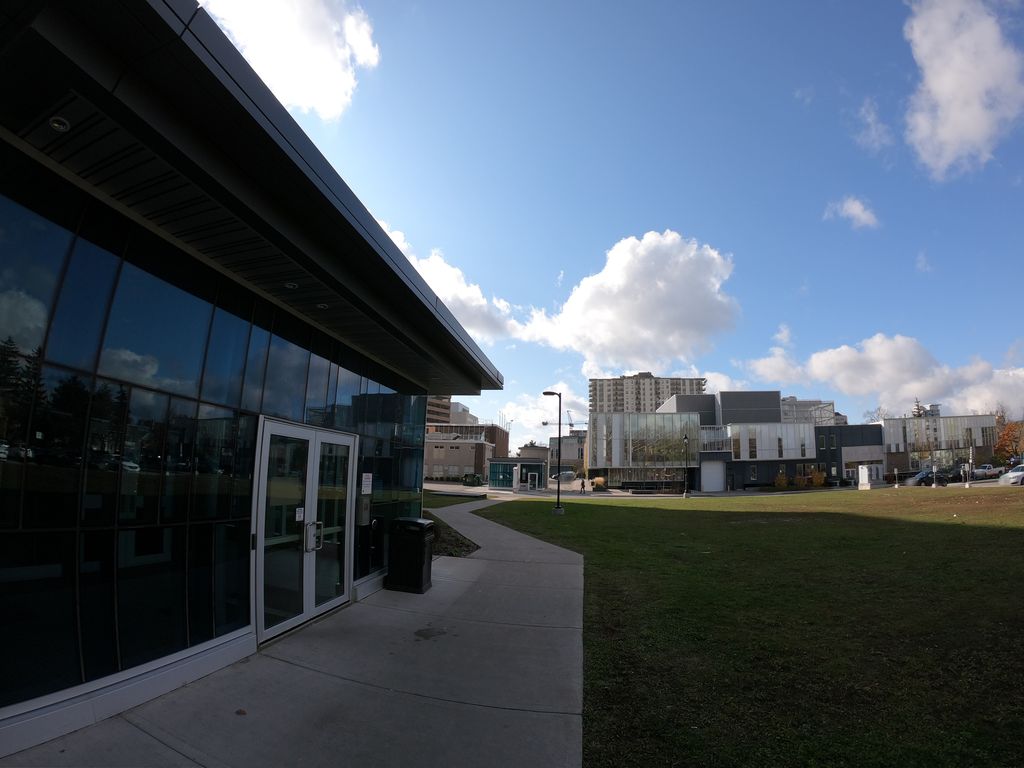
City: kitchener-waterloo